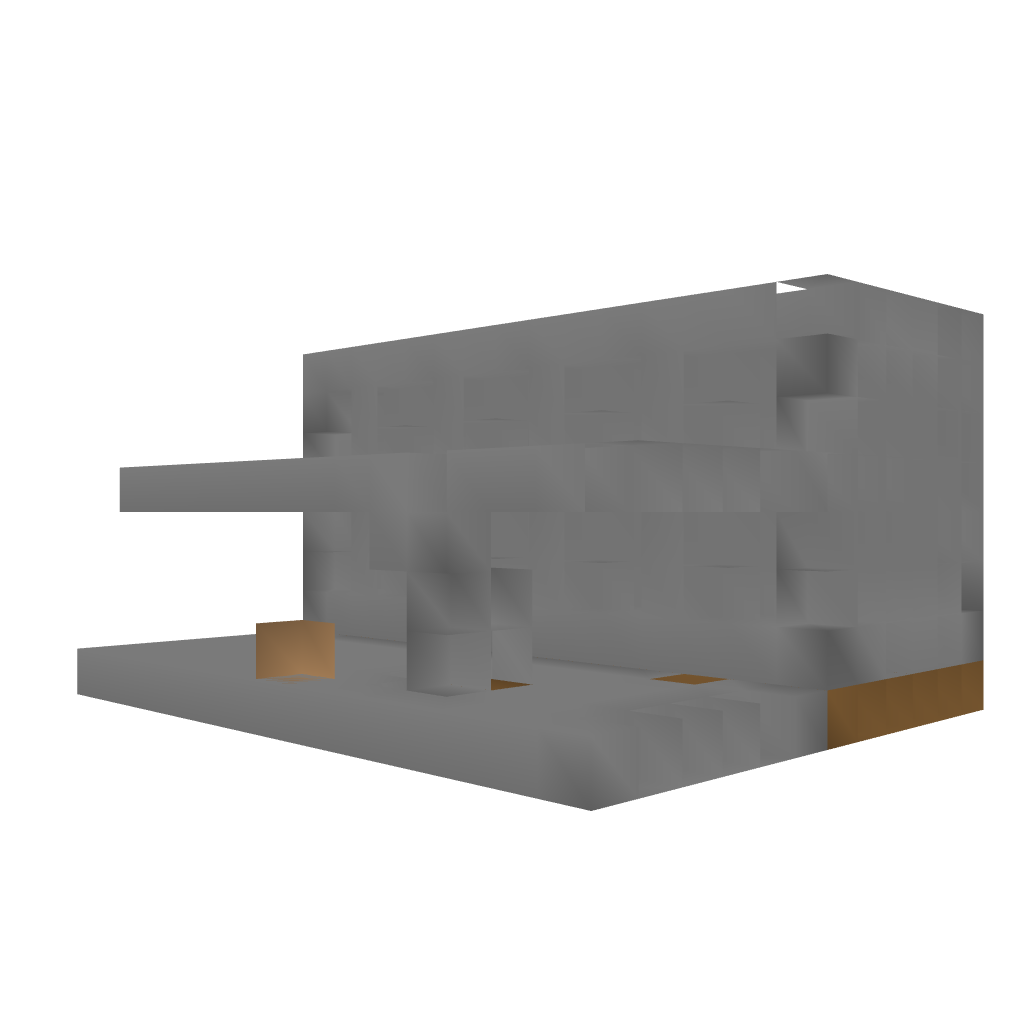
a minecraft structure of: super defence machine bad low quality